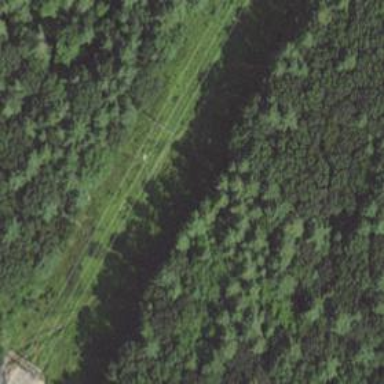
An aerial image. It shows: Track road adjacent to footpath road.